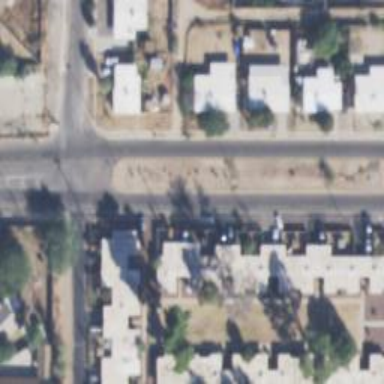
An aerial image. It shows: Alleyway designated as service road.